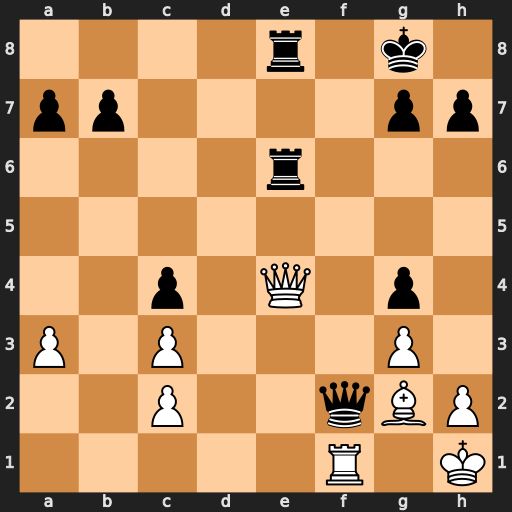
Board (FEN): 4r1k1/pp4pp/4r3/8/2p1Q1p1/P1P3P1/2P2qBP/5R1K
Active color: w
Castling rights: -
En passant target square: -
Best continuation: Qxe6+ Rxe6 Rxf2